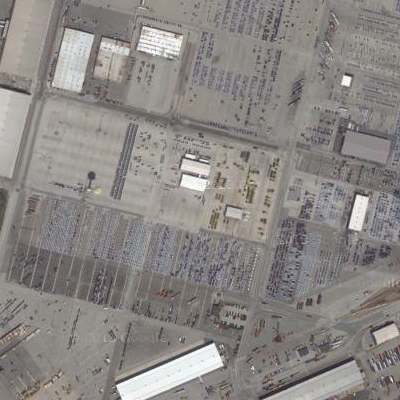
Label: gParking